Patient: sex M, age 58
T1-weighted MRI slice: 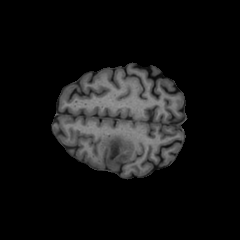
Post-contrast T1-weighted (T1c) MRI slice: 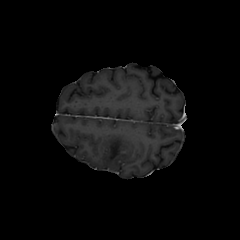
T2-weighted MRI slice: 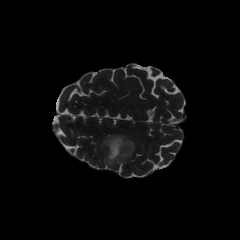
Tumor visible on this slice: yes
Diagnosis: Glioblastoma, IDH-wildtype
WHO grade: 4